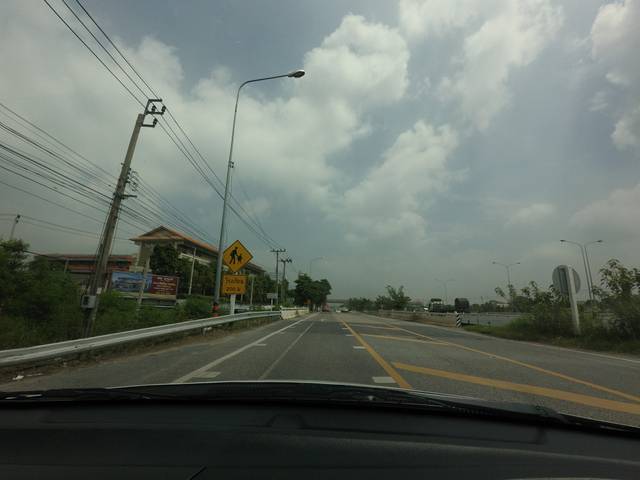
Region: Thailand
Coordinates: 13.68, 100.699